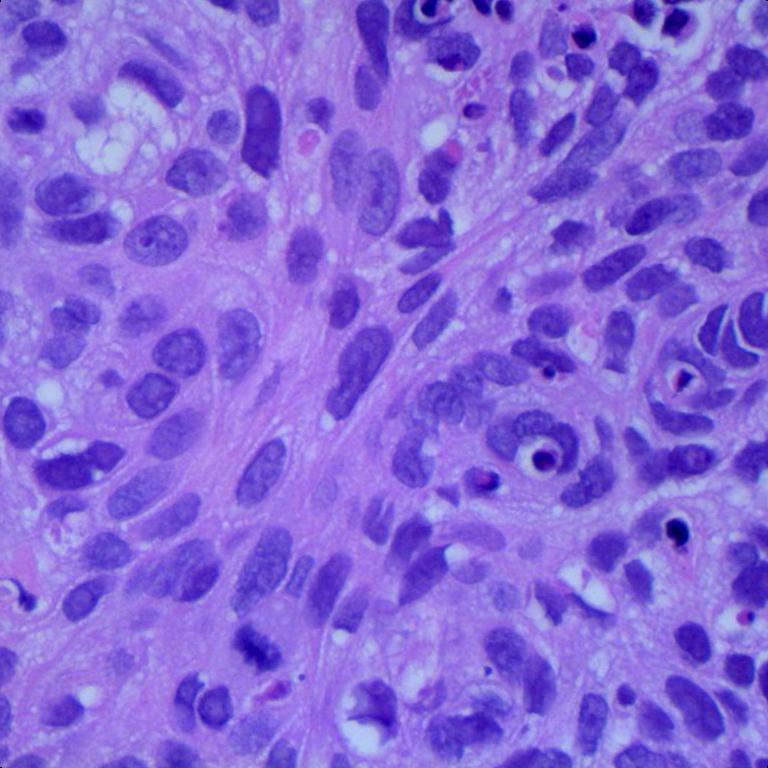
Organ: lung
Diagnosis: squamous carcinomas